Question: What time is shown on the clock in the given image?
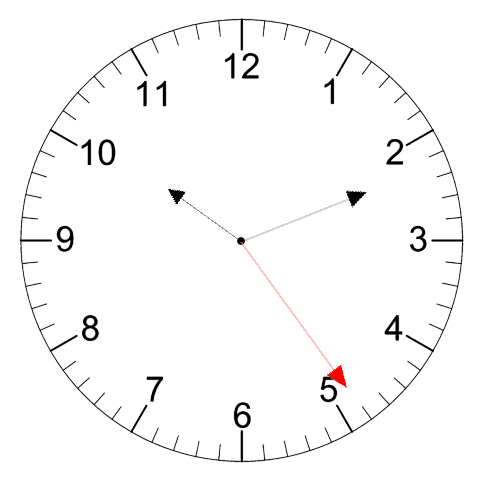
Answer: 10:11:24